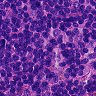
Metastatic tissue present: no